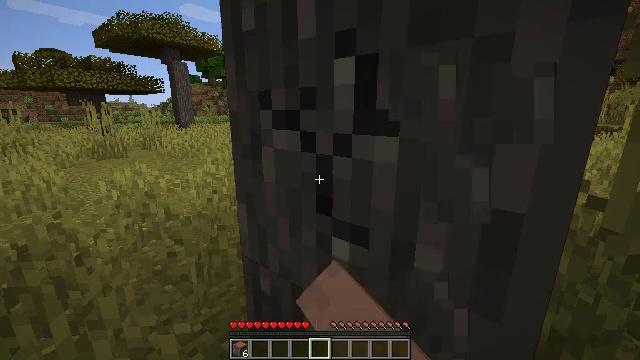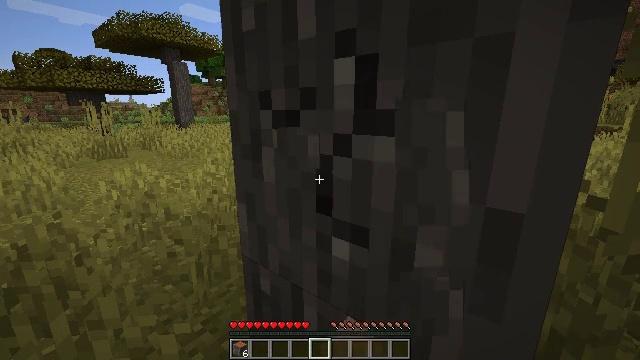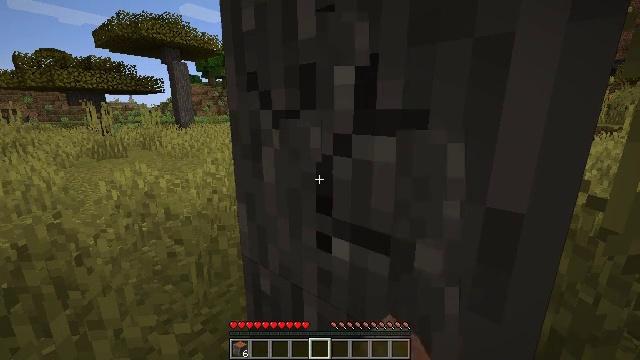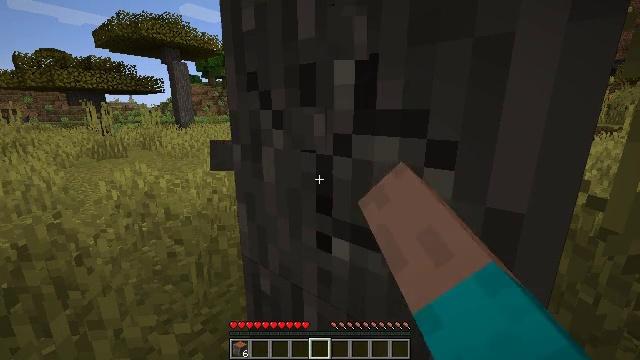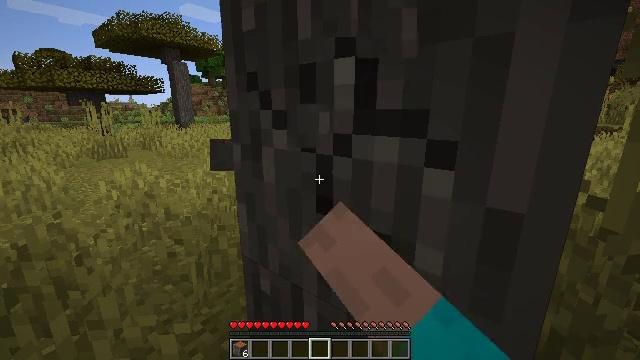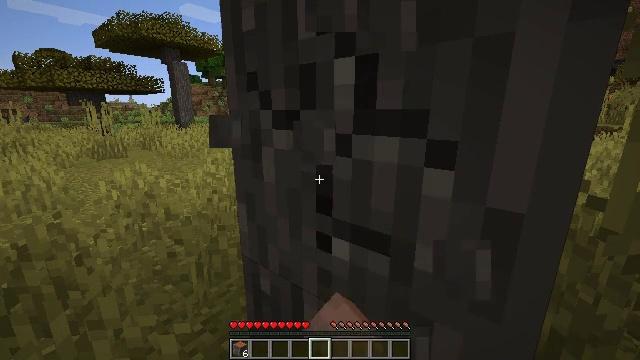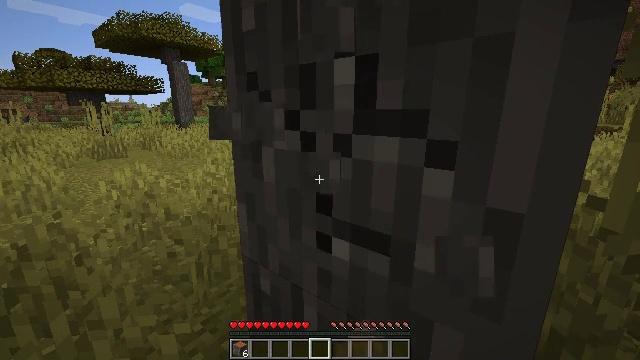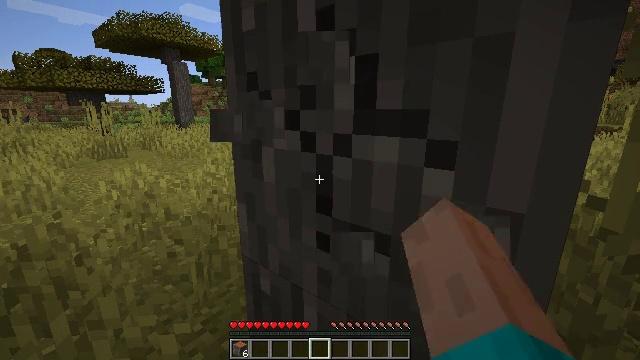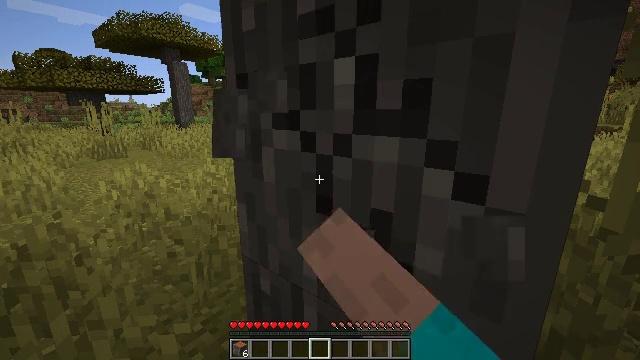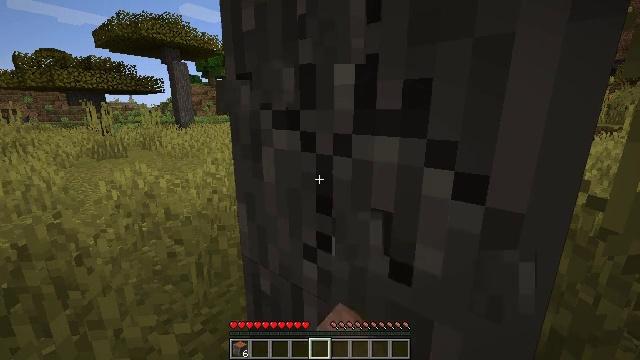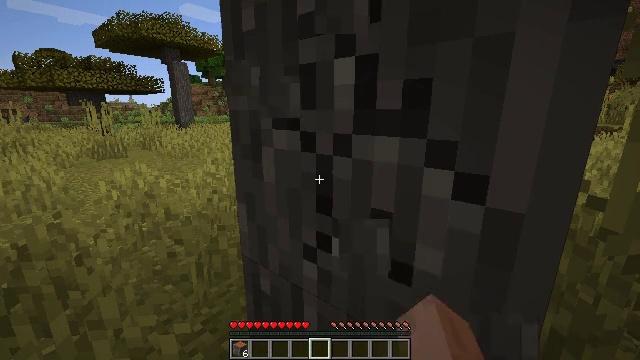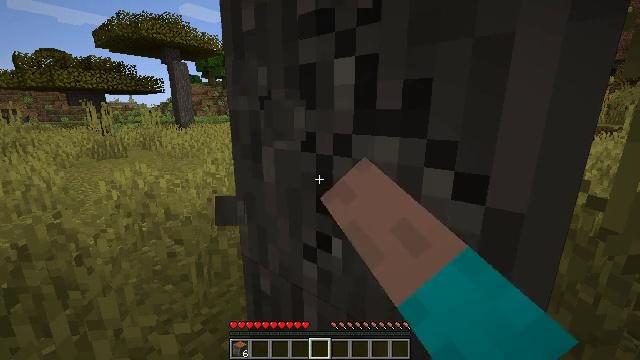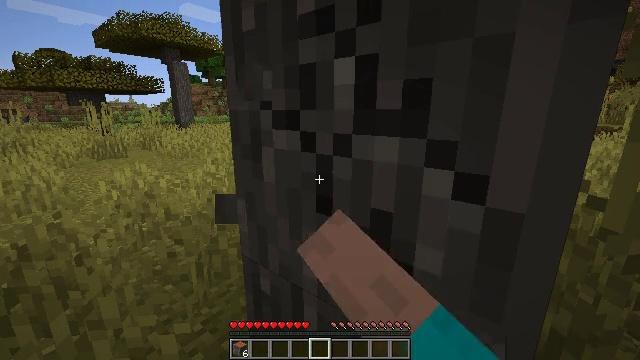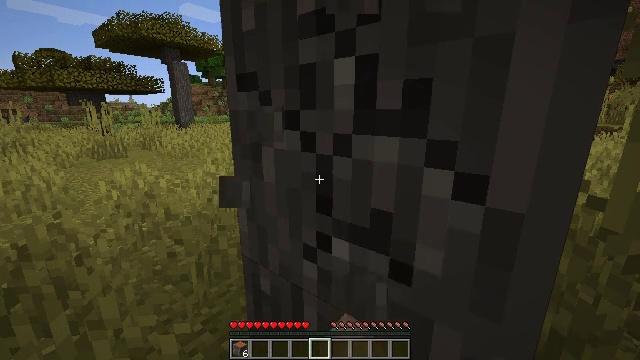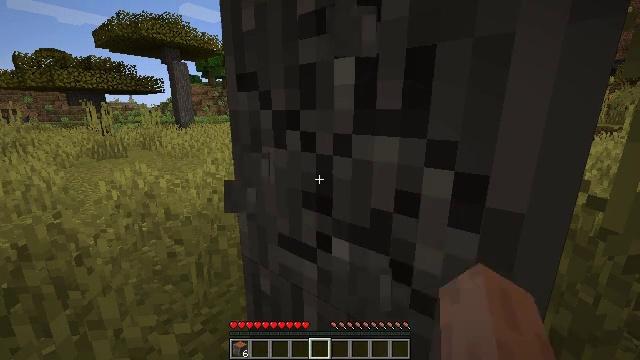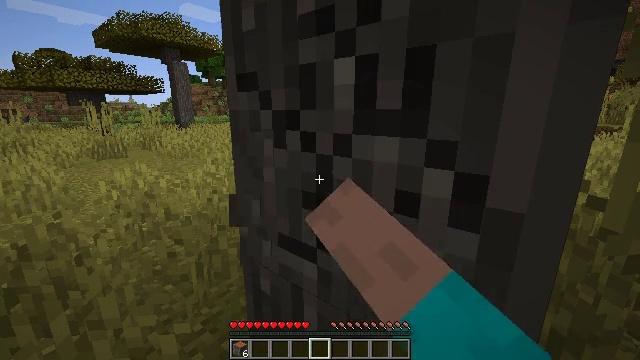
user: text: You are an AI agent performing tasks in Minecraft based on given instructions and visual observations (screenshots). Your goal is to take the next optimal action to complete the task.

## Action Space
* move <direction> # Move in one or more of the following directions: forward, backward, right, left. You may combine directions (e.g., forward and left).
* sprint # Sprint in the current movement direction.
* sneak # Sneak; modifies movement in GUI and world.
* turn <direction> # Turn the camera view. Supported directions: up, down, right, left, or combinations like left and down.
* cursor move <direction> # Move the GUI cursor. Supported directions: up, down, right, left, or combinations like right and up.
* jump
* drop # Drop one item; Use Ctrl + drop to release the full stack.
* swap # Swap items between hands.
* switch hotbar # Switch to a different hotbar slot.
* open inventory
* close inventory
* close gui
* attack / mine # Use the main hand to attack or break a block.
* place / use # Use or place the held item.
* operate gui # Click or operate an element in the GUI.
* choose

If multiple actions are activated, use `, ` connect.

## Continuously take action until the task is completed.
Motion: motion action
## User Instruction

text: Chop down the acacia log.
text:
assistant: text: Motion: attack / mine
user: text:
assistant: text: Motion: attack / mine
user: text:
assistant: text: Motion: attack / mine
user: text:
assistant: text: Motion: attack / mine
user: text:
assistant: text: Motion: attack / mine
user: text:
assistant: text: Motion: attack / mine
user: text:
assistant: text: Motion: attack / mine
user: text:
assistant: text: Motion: attack / mine
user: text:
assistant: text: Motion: attack / mine
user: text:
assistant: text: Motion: attack / mine
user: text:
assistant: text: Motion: attack / mine
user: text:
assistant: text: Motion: attack / mine
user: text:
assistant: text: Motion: attack / mine
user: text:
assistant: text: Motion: attack / mine
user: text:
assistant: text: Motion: attack / mine
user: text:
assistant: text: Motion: attack / mine
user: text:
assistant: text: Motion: attack / mine
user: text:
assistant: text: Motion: attack / mine
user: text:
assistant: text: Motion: attack / mine
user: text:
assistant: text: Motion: attack / mine
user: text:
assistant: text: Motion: attack / mine
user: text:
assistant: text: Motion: attack / mine
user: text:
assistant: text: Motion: attack / mine
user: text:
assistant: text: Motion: attack / mine
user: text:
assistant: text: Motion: attack / mine
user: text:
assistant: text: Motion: attack / mine
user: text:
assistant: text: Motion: attack / mine
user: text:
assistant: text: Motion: attack / mine
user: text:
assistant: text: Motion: attack / mine
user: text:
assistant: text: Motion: attack / mine